Field crop: maize
Growth stage: 2
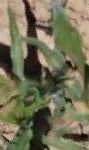
Species: maize